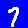
Digit: 7